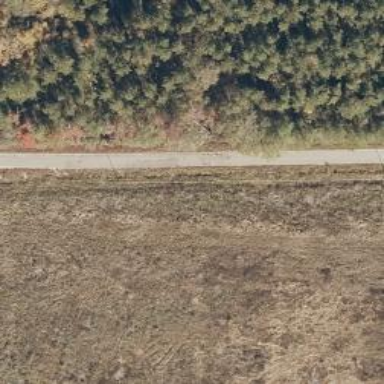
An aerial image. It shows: Tertiary road.